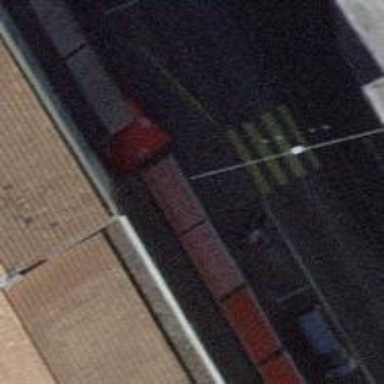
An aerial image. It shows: Kerb serving as barrier.